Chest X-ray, PA view. Patient: 55 years old, sex F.
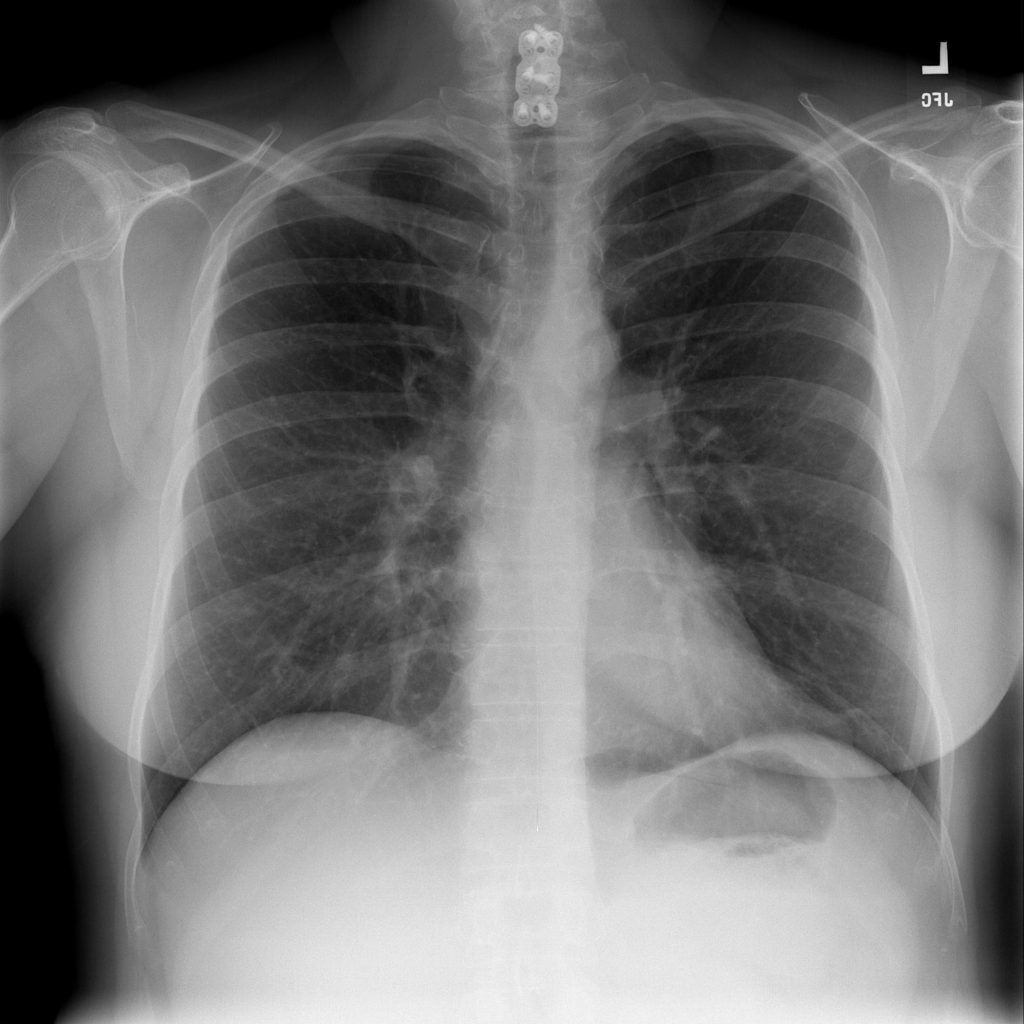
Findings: Nodule